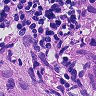
Metastatic tissue present: yes